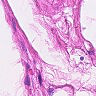
Metastatic tissue present: no